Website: walmart
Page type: customer-info-address
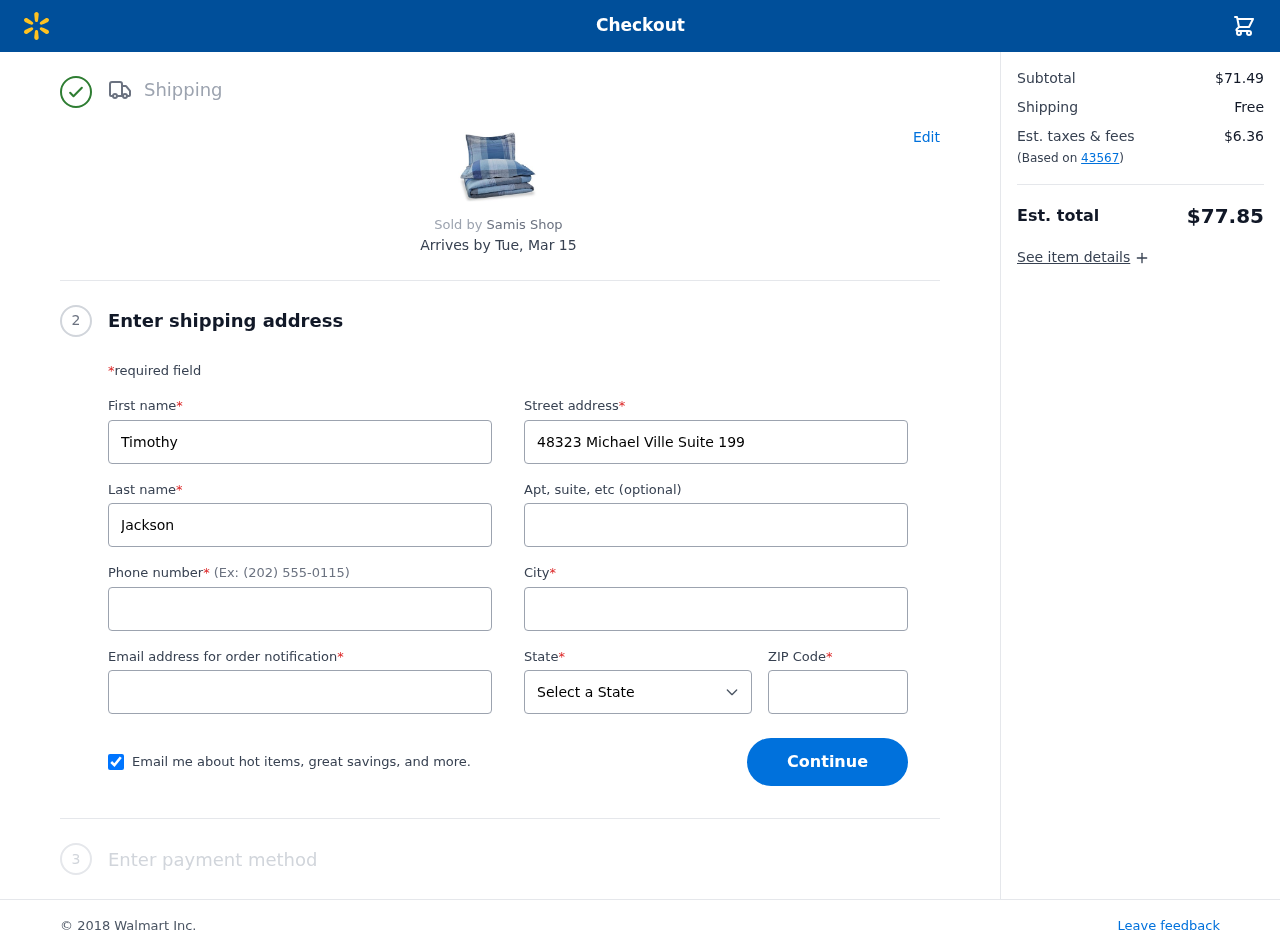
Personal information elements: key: PII_CITY
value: South Dennis
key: PII_EMAIL
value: timothy.jackson@hotmail.com
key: PII_FIRSTNAME
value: Timothy
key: PII_LASTNAME
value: Jackson
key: PII_PHONE
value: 2913108658
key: PII_POSTCODE
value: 43567
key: PII_STATE
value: South Dakota
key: PII_STREET
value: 48323 Michael Ville Suite 199
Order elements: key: ORDER_DELIVERY_DATE
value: Tue, Mar 15
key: ORDER_SUBTOTAL
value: $71.49
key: ORDER_SHIPPING_COST
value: Free
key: ORDER_TAX
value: $6.36
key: ORDER_TOTAL
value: $77.85